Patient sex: F
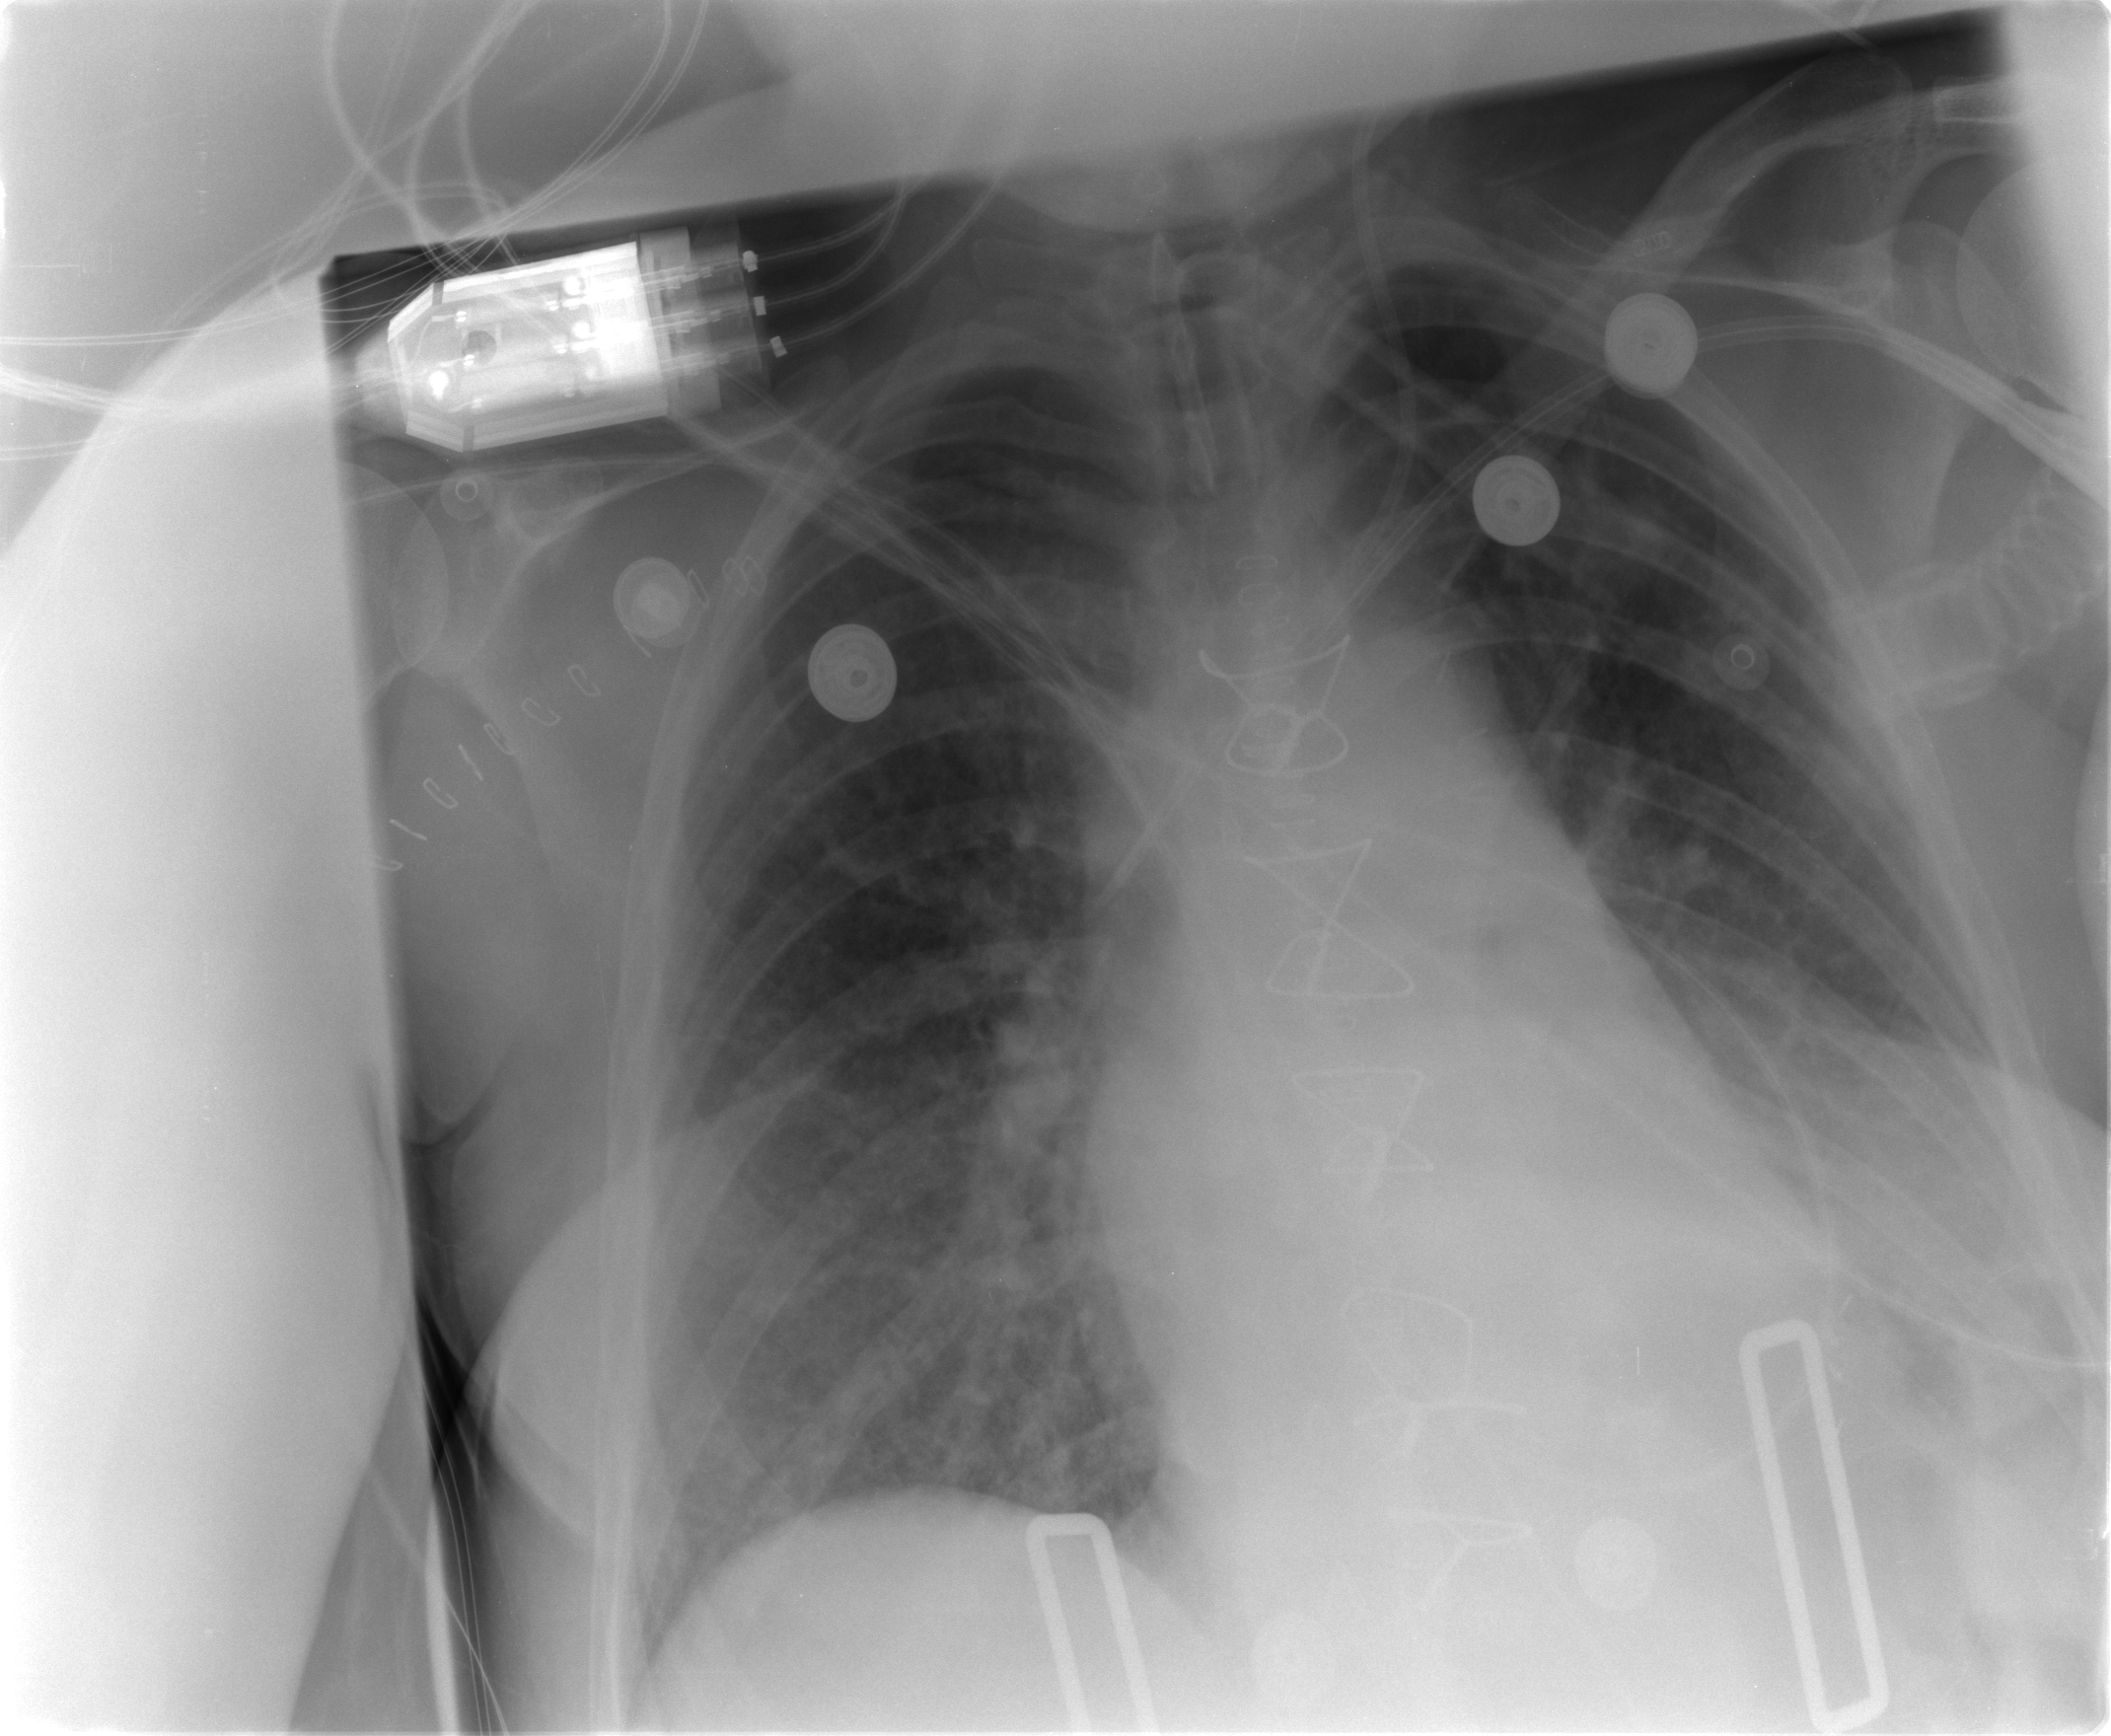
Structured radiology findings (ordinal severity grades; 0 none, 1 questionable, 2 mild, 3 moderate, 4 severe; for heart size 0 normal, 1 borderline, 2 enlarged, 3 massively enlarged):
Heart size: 1
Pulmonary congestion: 2
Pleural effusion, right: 1
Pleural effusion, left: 2
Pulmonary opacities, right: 2
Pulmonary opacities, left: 2
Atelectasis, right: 2
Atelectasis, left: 2